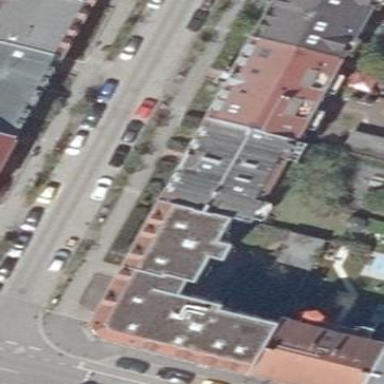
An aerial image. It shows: Apartments building with saltbox roof shape.